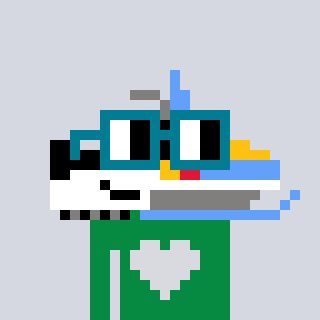
a pixel art character with square dark green glasses, a snowmobile-shaped head and a green-colored body on a cool background